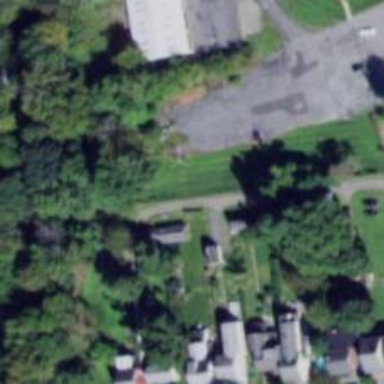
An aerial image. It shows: Alley classified as service road.